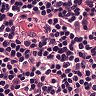
Metastatic tissue present: no